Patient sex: M
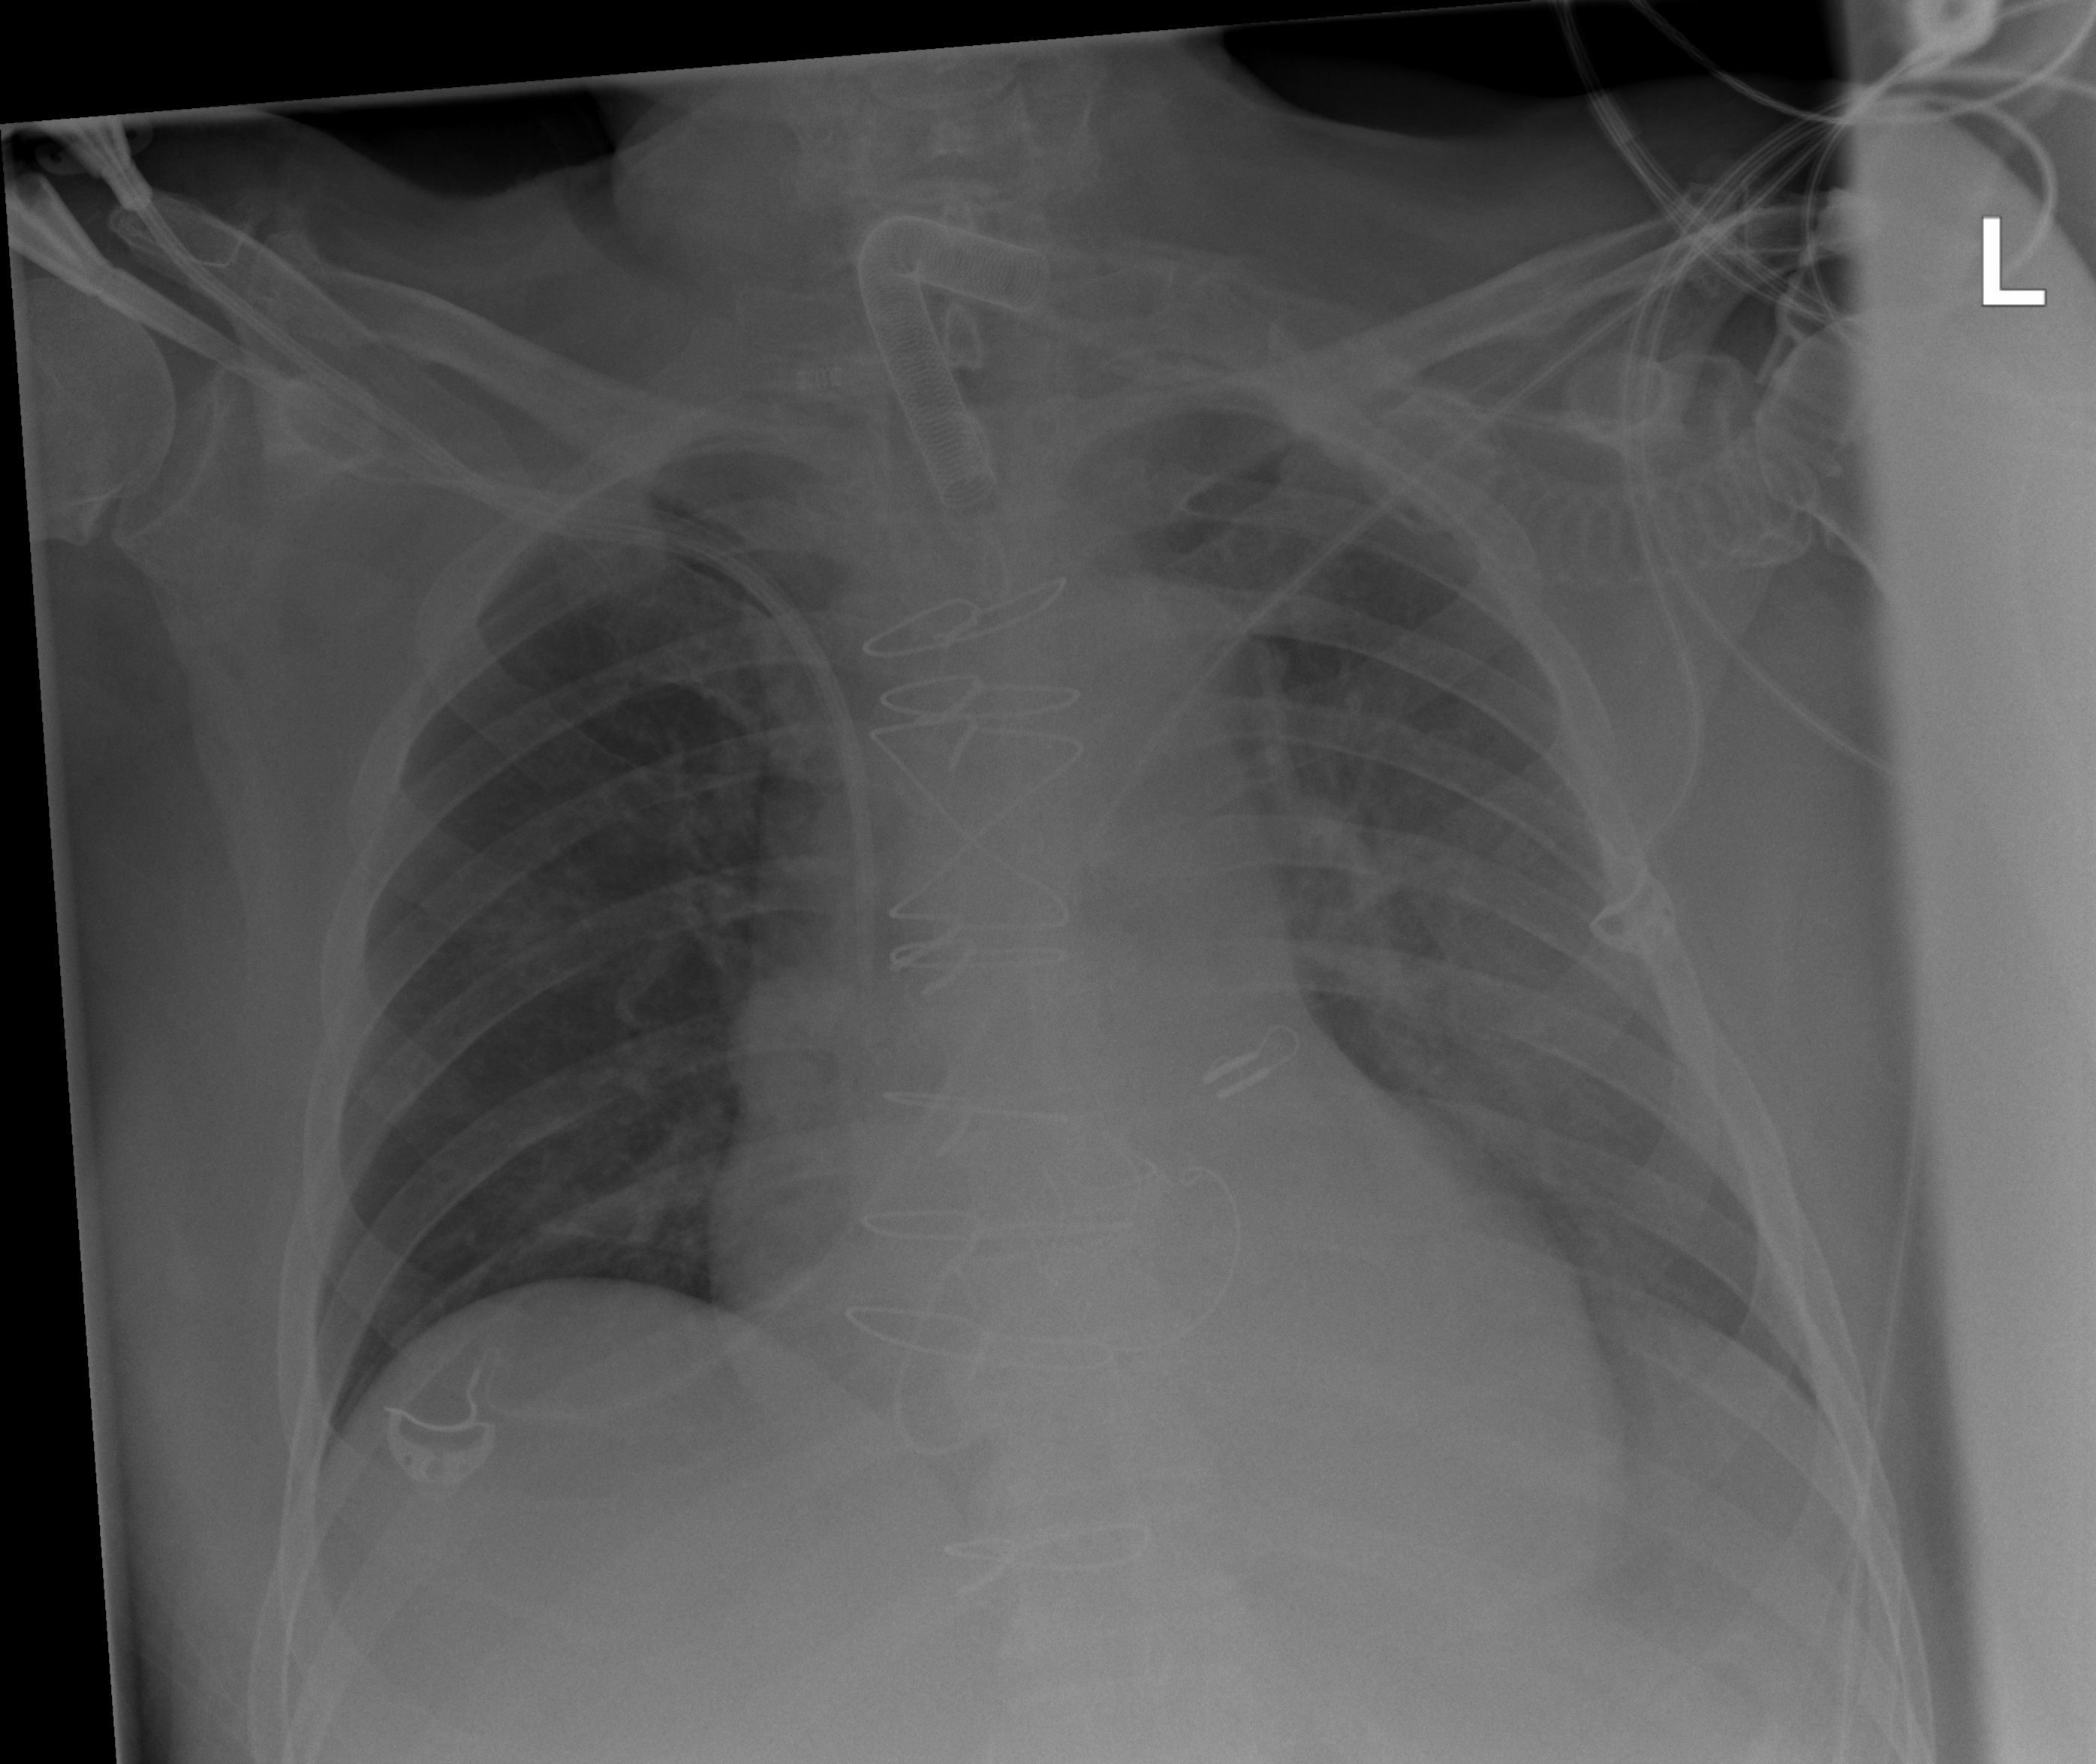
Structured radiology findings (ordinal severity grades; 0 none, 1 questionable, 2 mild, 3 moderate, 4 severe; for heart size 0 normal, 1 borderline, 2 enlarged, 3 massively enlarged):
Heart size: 2
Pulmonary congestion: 0
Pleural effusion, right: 0
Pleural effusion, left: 2
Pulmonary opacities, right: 0
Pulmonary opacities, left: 0
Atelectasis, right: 0
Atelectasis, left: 2